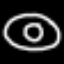
Label: donut